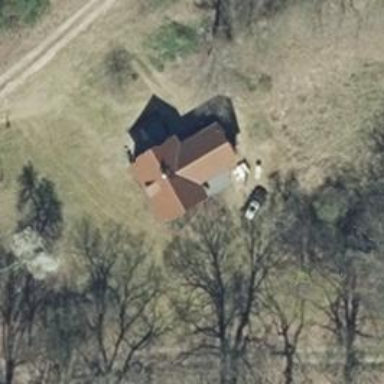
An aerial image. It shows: House with parts.